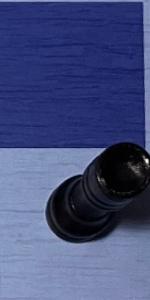
Label: Rook_Black